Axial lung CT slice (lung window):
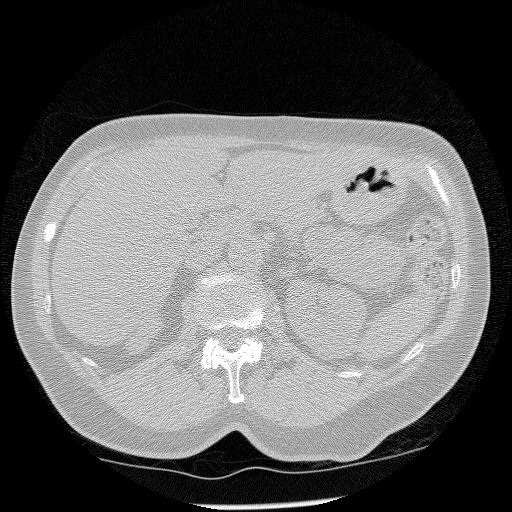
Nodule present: no